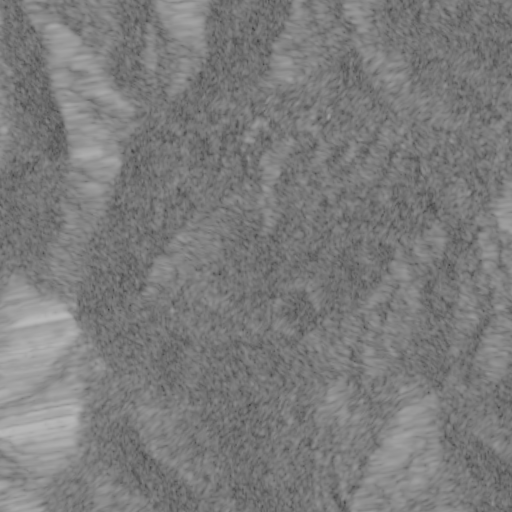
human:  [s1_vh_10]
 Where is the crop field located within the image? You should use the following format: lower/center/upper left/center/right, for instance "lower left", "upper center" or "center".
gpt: The crop field is located in the upper right of the image.
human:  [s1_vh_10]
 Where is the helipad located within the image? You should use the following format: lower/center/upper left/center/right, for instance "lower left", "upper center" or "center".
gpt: The helipad is located in the lower left of the image.
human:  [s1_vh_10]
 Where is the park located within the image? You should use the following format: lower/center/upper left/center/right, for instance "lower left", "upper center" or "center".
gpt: The park is located in the upper center of the image.
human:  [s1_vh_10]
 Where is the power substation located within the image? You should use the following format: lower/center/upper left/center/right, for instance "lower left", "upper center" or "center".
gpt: The power substation is located in the lower left of the image.
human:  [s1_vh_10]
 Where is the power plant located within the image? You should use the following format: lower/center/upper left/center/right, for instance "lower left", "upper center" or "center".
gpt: There is no power plant in the image.

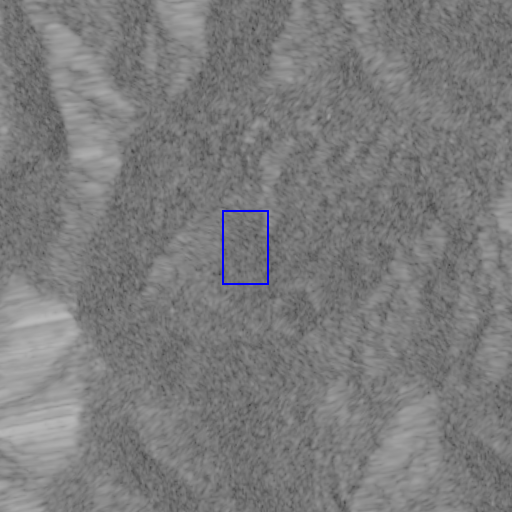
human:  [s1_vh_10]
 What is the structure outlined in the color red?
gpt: There is no red outline.
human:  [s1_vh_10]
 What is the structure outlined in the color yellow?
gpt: There is no structure outlined in yellow.